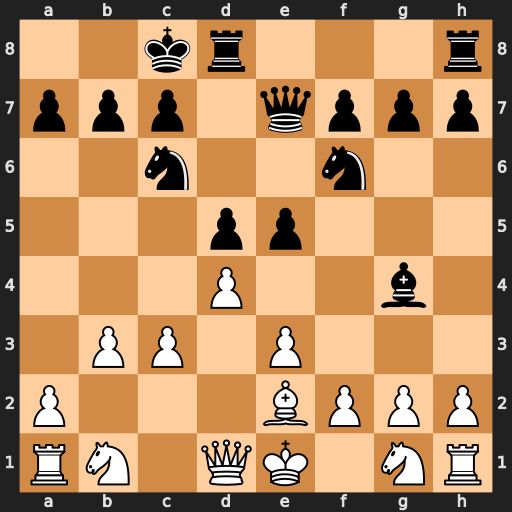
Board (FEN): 2kr3r/ppp1qppp/2n2n2/3pp3/3P2b1/1PP1P3/P3BPPP/RN1QK1NR
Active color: w
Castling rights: KQ
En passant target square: -
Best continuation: Bxg4+ Nxg4 Qxg4+